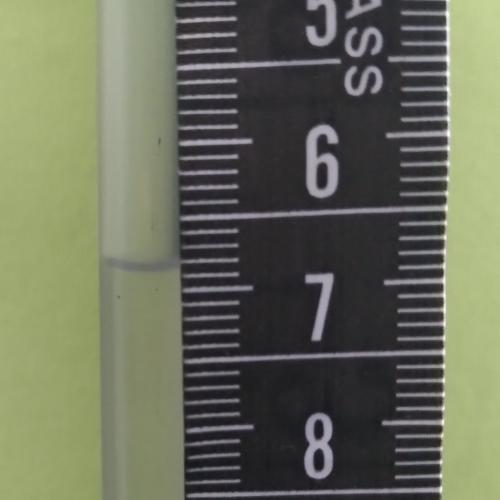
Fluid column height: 6.8 cm